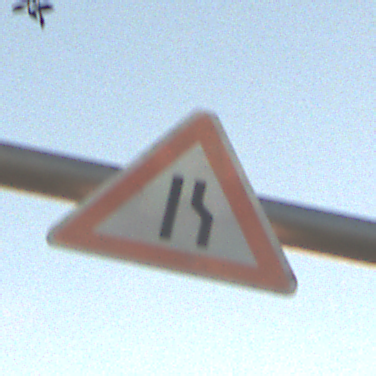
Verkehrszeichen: EinseitigVerengteFahrbahnRechts
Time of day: SunriseSunset
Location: Outdoor (Nature)
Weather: PartlyCloudy
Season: NotSpecified
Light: Natural